Question: I have a list of elements and want to add and remove elements. The list should always contain minimum 'x' and maximum 'y' elements. An element contains of a text input field and a button to remove the element . Add succeeds on cklick on the add button .
The problem is, that jQuery <URL> seems not to decrease the internal elements counter or maybe doesn't really removes, but only hides the element.
Sure, I could use a variable for counting, but it should also work without it.
---
Background info:
I have a form with an input fields collection 'parameter_set'. It should contain minimum '1' test input field and maximum '5' fields.

'''
const PARAMETERS_MIN_NUMBER = 1;
const PARAMETERS_MAX_NUMBER = 5;
$(document).ready(function() {
addParameterButton = $('#add-parameter-button');
addParameterButton.on('click', addParameter);
removeParameterButton = $('.remove-parameter-button');
removeParameterButton.on('click', removeParameter);
});
function addParameter() {
var currentCount = $('#my-form .parameters fieldset:first > fieldset').length;
console.log('add start | current:' + currentCount);
var template = $('#my-form .parameters fieldset:first > span').data('template');
template = template.replace(/__index__/g, currentCount);
if (currentCount < PARAMETERS_MAX_NUMBER) {
$('#my-form .parameters fieldset:first').append(template);
removeParameterButton = $('.remove-parameter-button');
removeParameterButton.on('click', removeParameter);
}
currentCount = $('#my-form .parameters fieldset:first > fieldset').length;
console.log('add stop | current:' + currentCount);
return false;
}
function removeParameter() {
var currentCount = $('#my-form .parameters fieldset:first > fieldset').length;
console.log('remove start | current:' + currentCount);
if (currentCount > PARAMETERS_MIN_NUMBER) {
$(this).prev().remove();
$(this).remove();
}
currentCount = $('#my-form .parameters fieldset:first > fieldset').length;
console.log('remove stop | current:' + currentCount);
return false;
}
<label class="parameters">
<span>parameter set</span>
<fieldset>
<fieldset>
<label>
<span>parameter</span>
<input type="text" value="" class="form-control field-expression" name="my_form[parameter_set][parameters][0][expression]">
</label>
<button value="remove an include parameter" class="btn btn-default button-remove remove-parameter-button" name="parameter_set[parameters][0][remove-parameter]" type="button">&ndash;</button>
</fieldset>
<span data-template="the complete fieldset like above with a text-input-field & a remove-button ..."></span>
</fieldset>
</label>
'''
In principle it works, but 'remove()' doesn't lead to a reducing of the internal elements counter and brakes the whole logic:
'''
initial fields number = $('#my-form .parameters fieldset:first > fieldset').length = 1
click on <kbd>+</kbd>
=> fields number = $('#my-form .parameters fieldset:first > fieldset').length = 2
click on <kbd>-</kbd>
=> fields number = $('#my-form .parameters fieldset:first > fieldset').length = 2 -- and not 1!
'''
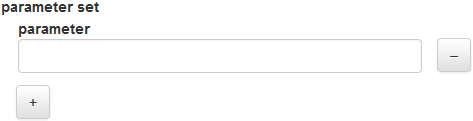
Answer: You're counting fieldsets, and it looks like you're only removing the button and the label
To recap, you have HTML templates looking like
'''
<fieldset>
<label>
<span>...</span>
<input ...>
</label>
<button value="remove">&ndash;</button>
</fieldset>
'''
When you click the button you do
'''
$(this).prev().remove();
$(this).remove();
'''
That removes the button and the label, not the fieldset, so the next time you check the length with
'''
var currentCount = $('#my-form .parameters fieldset:first > fieldset').length;
'''
You still have the same amount of fieldsets.
The solution is probably to just remove the fieldset all together
'''
function removeParameter(e) {
e.preventDefault();
var currentCount = $('#my-form .parameters fieldset:first > fieldset').length;
if (currentCount > PARAMETERS_MIN_NUMBER) {
$(this).closest('fieldset').remove();
}
currentCount = $('#my-form .parameters fieldset:first > fieldset').length;
console.log('remove stop | current:' + currentCount);
}
'''